The image is an STFT spectrogram (time versus frequency) of a rotating-machine vibration signal. Diagnose the rotating machine from this image, choosing from: normal, misalignment, unbalance, looseness.
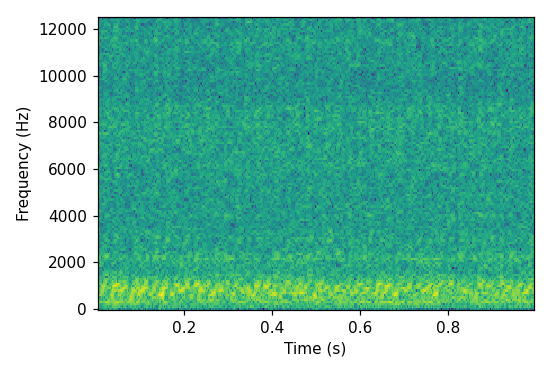
Answer: normal